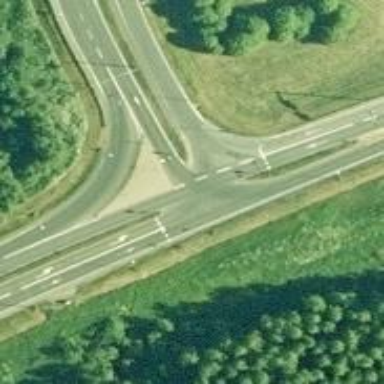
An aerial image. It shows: Secondary road with asphalt surface and embankment.